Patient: sex F, age 56
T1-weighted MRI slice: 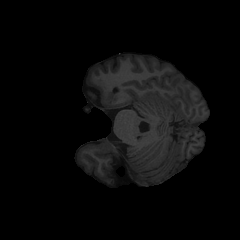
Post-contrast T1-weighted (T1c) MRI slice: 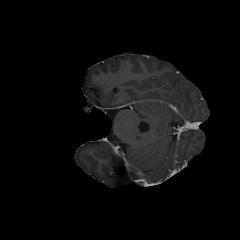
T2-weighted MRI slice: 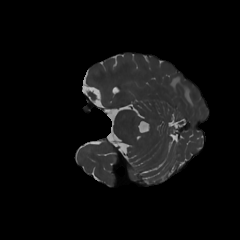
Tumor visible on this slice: yes
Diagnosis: Glioblastoma, IDH-wildtype
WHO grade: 4